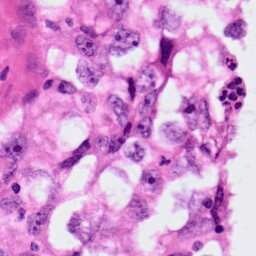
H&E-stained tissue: Lung